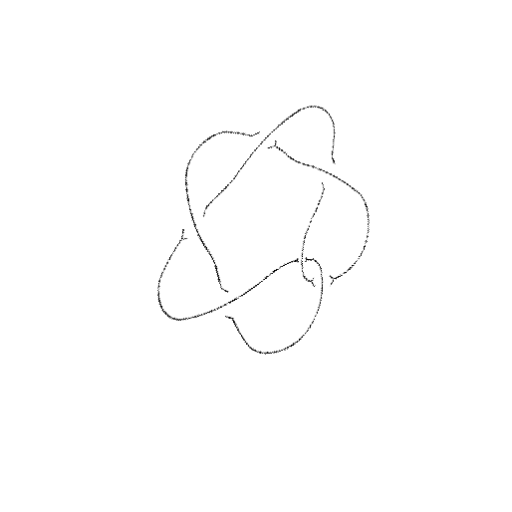
Crossing number: 6